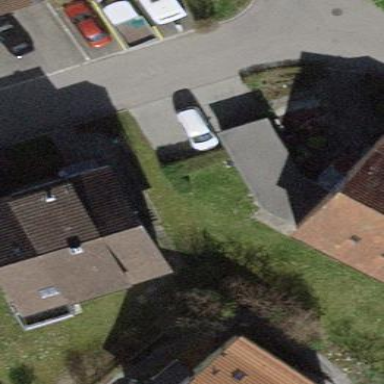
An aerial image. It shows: Building with tiled roof.